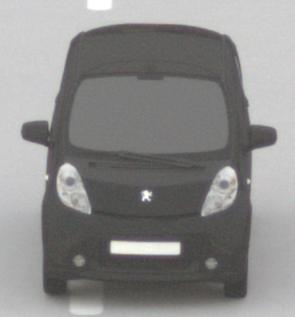
Make: Peugeot
Model: iOn
Detailed model: iOn
Model produced from: 2010/12
Model produced until: 2013/02
Doors: 5
Color: black
Road condition: dry road
Daytime: sunrise or sunset
Contrast: low contrast